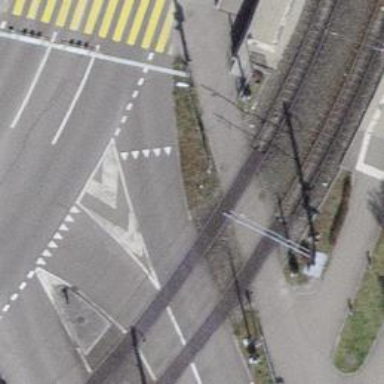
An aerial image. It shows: Railway crossing with full traffic signal barriers.